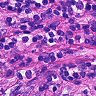
Metastatic tissue present: no